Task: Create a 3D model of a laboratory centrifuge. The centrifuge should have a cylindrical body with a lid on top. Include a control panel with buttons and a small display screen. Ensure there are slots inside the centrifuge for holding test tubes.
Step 411:
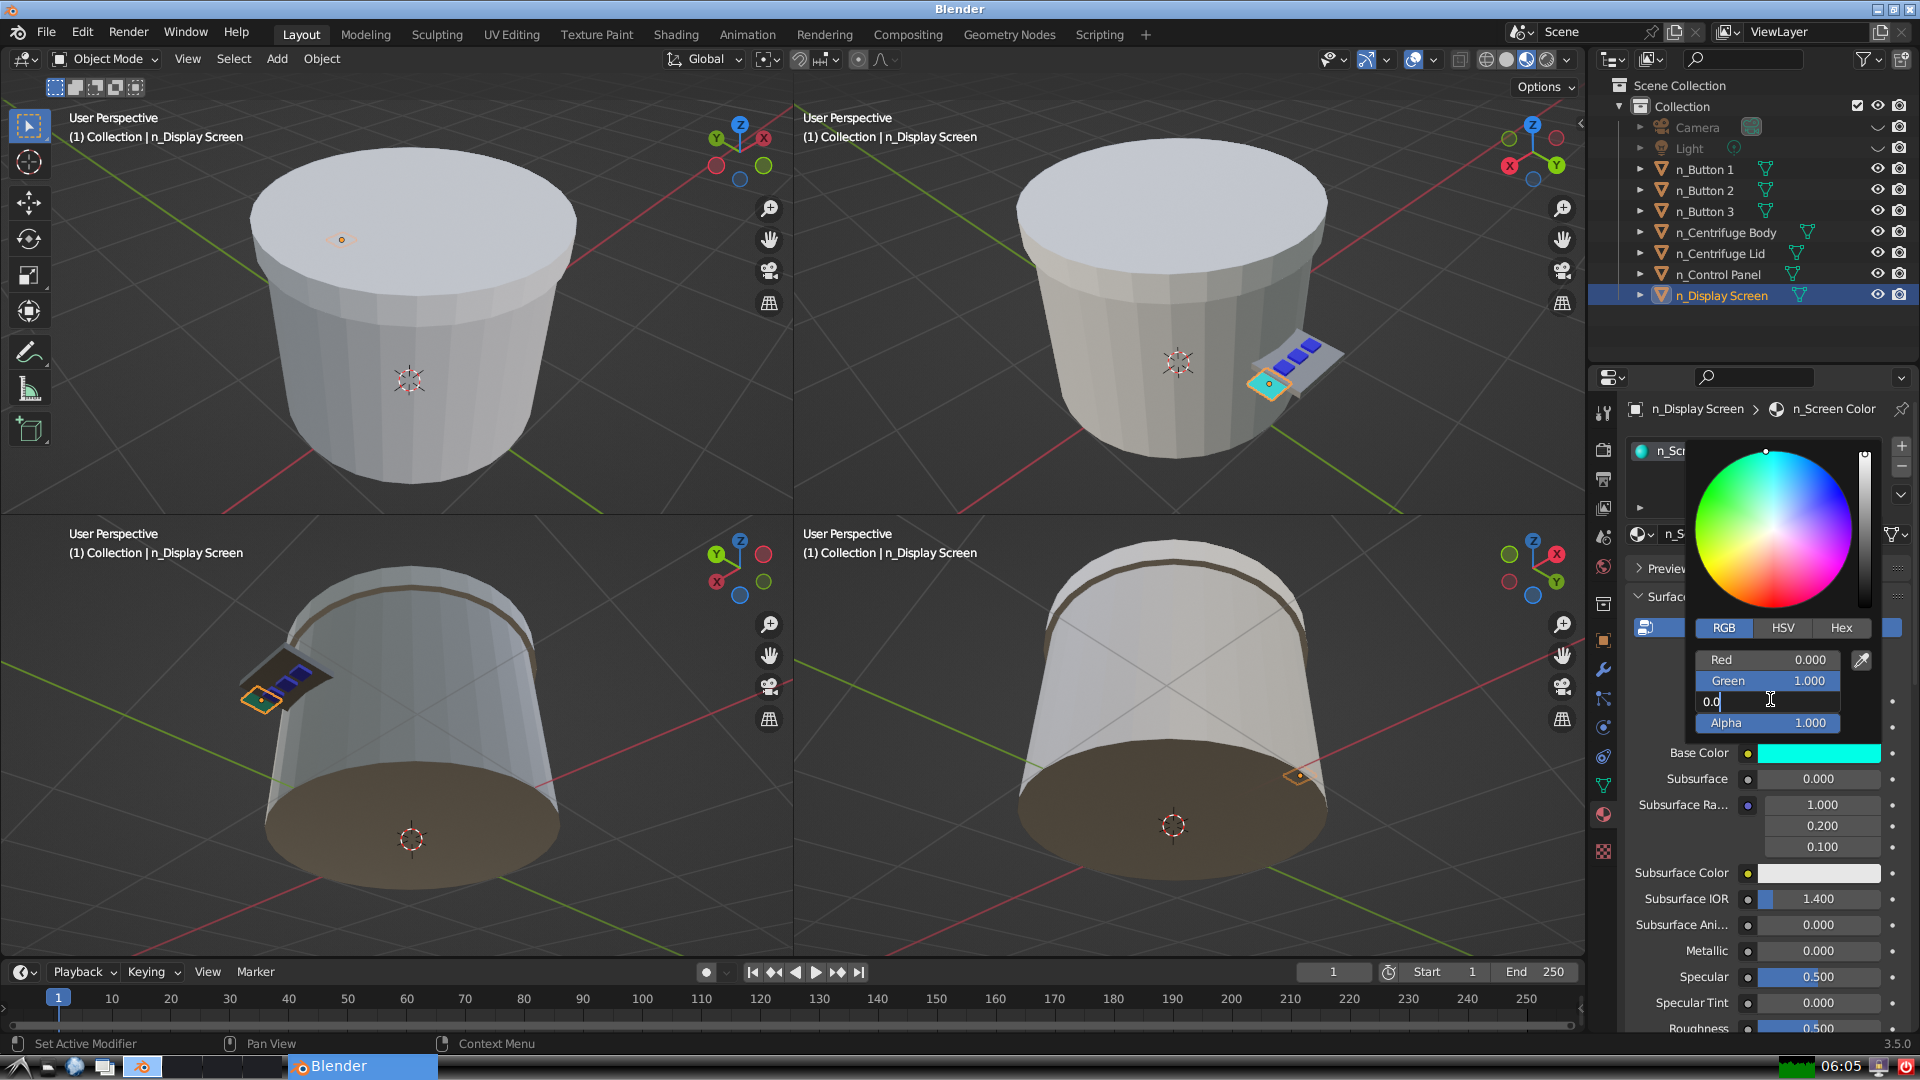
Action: {"key_press": ['Return']}